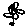
Label: flower